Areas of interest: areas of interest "Sport and cultural"
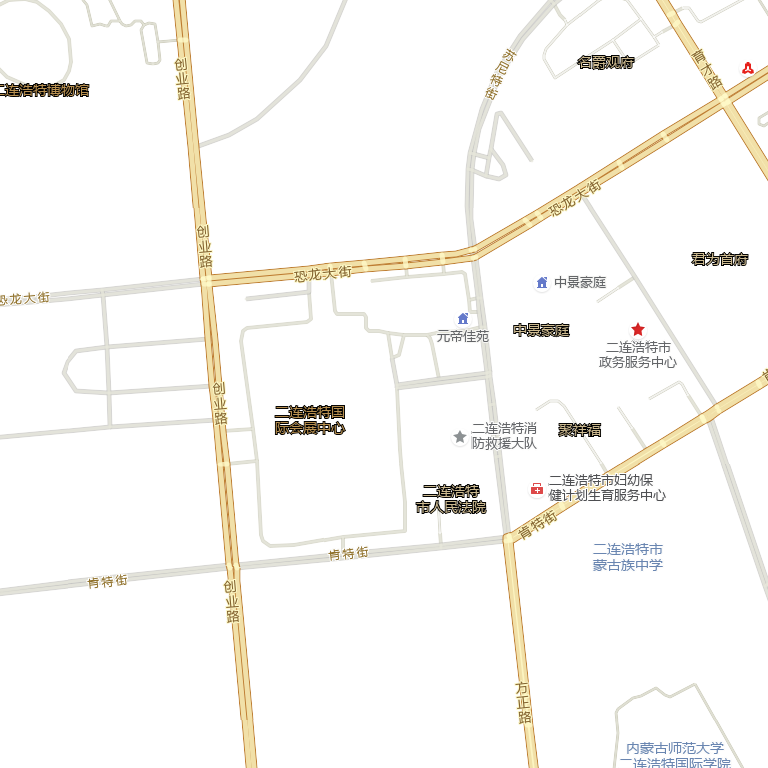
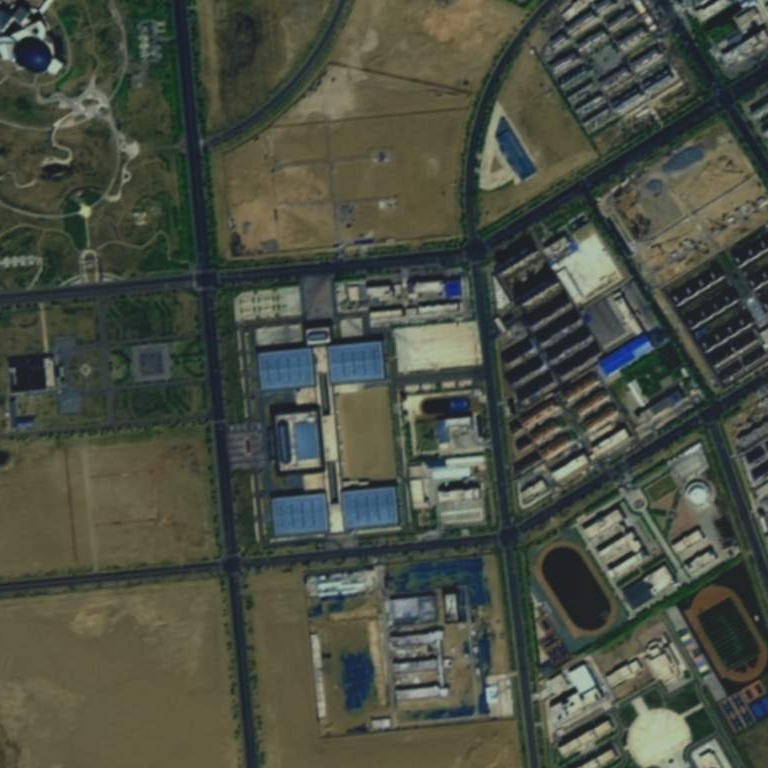